Question: I'm currently working on a SBT-based Scala project and I need to use MySQL as database (through Slick 3.0.0 library).
The issue is that I can't connect to the database because of this exception:
'''
> service[ERROR] java.sql.SQLException: No suitable driver
service[ERROR] at java.sql.DriverManager.getDriver(DriverManager.java:315)
service[ERROR] at slick.jdbc.DriverBasedJdbcDataSource$class.registerDriver(JdbcDataSource.scala:60)
service[ERROR] at slick.jdbc.DriverJdbcDataSource.registerDriver(JdbcDataSource.scala:72)
service[ERROR] at slick.jdbc.DriverJdbcDataSource.<init>(JdbcDataSource.scala:78)
service[ERROR] at slick.jdbc.JdbcBackend$DatabaseFactoryDef$class.forURL(JdbcBackend.scala:101)
service[ERROR] at slick.jdbc.JdbcBackend$$anon$3.forURL(JdbcBackend.scala:33)
'''

What I've done so far (see screenshot):
- I made sure the MySQL server is running.- I've added dependency the file.
The jar gets downloaded correctly (see column on the left).- I've used this to get a connection to the database:'''
val db = Database.forURL(
"jdbc:mysql/localhost:3306/service",
"service",
"service",
driver="com.mysql.jdbc.Driver"
)
'''
Any idea on how to solve this?
Thanks.
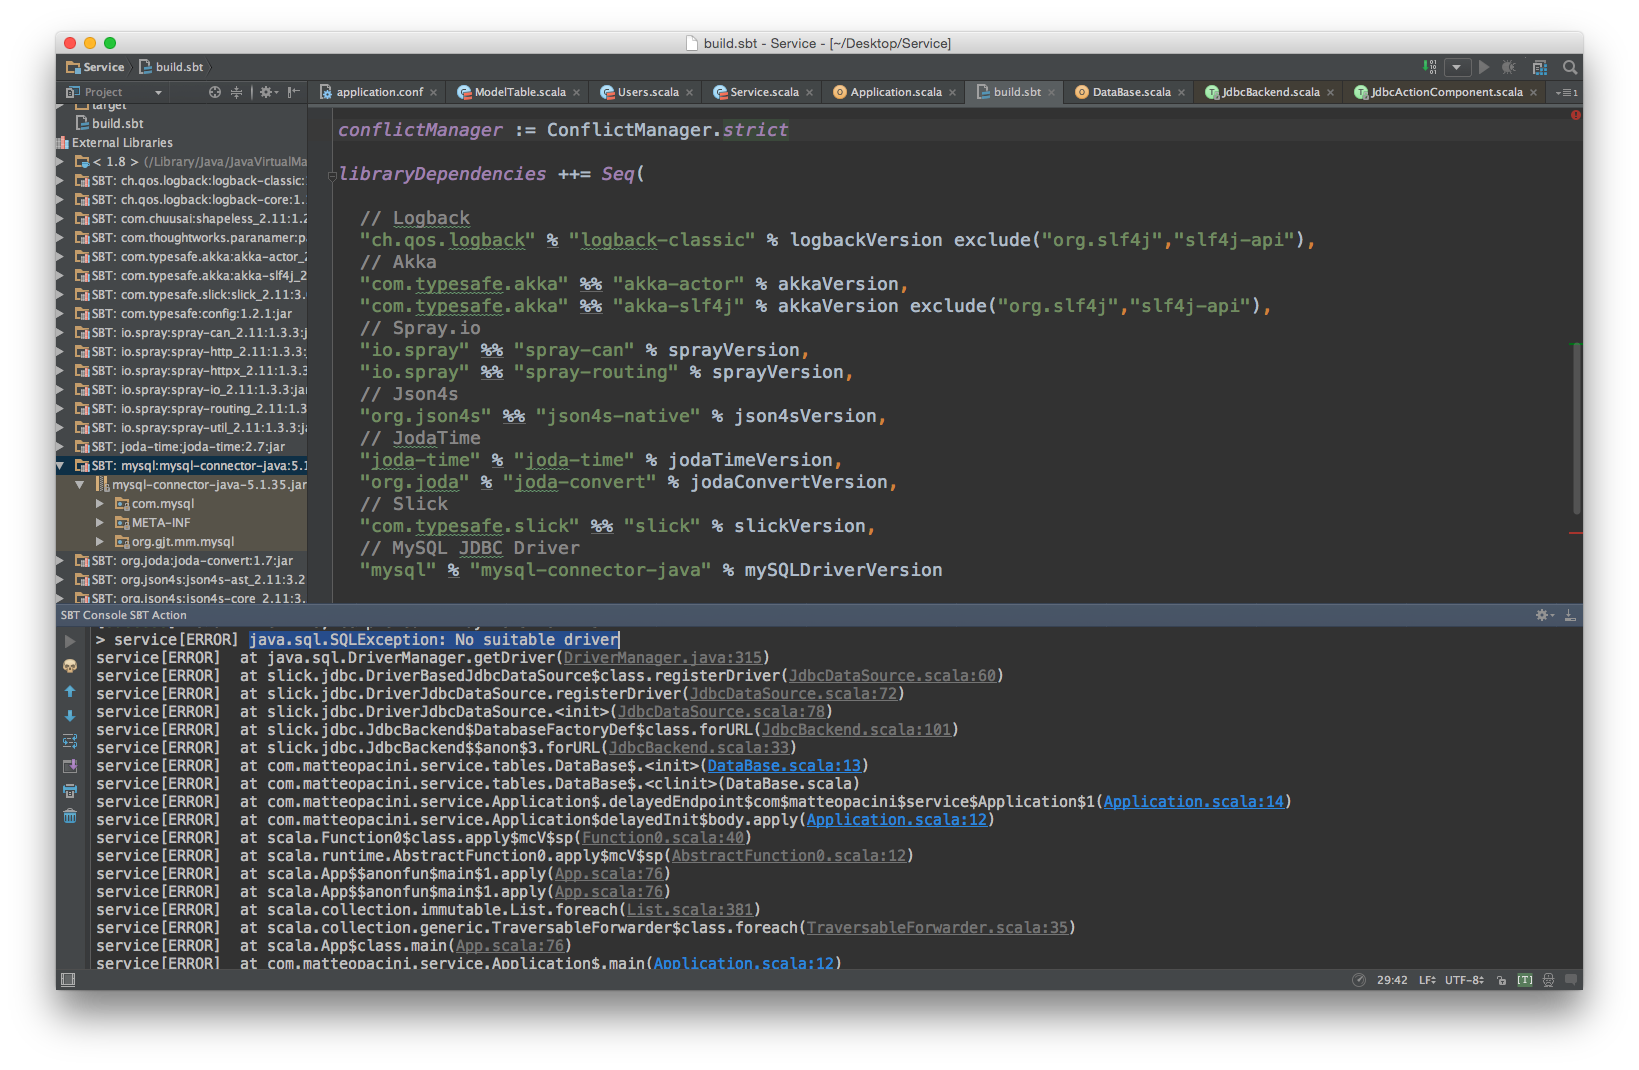
Answer: It should be 'jdbc:mysql://localhost:3306/service' not 'jdbc:mysql/localhost:3306/service'. You are missing a slash and colon after mysql.
Tried on my own project. The error with the wrong jdbc URL gives me same exception as yours. I guess this exception is misleading.